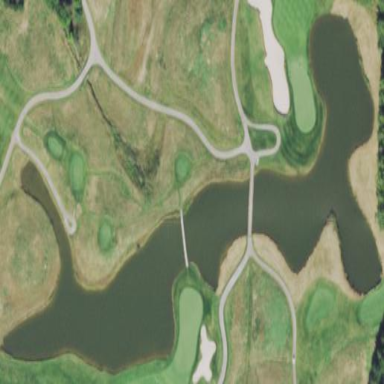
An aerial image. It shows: Scenic view of water hazard on golf course. The natural water feature adds beauty to the landscape.